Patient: sex M, age 85
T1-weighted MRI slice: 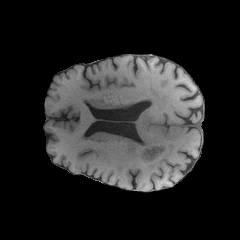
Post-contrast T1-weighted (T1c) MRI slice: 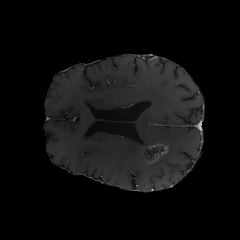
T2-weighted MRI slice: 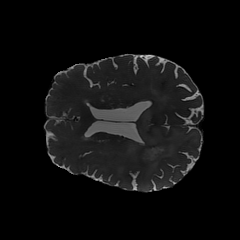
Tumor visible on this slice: yes
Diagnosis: Glioblastoma, IDH-wildtype
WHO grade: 4